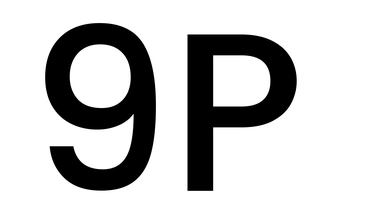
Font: Poppins-Medium